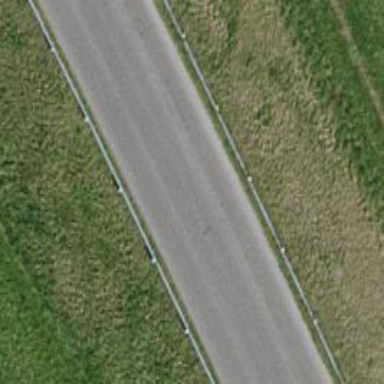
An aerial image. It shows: Tertiary road.